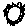
Label: sun